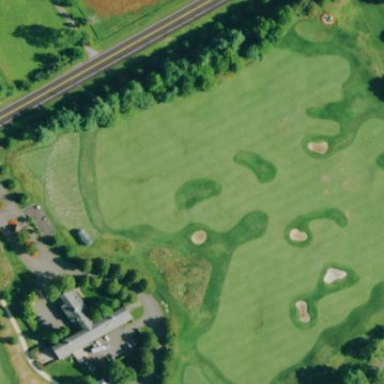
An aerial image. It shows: Grassy area designated as driving range for golf.